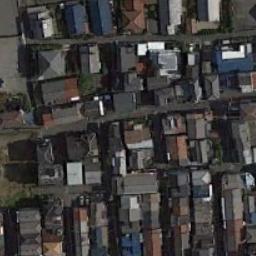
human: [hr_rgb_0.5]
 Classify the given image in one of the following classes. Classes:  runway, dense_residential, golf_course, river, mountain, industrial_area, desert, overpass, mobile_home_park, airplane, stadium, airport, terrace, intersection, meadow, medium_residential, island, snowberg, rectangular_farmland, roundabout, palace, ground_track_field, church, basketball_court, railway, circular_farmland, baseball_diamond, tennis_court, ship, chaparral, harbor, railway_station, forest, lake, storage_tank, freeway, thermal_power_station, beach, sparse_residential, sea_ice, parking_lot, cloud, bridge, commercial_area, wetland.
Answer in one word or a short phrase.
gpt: dense_residential